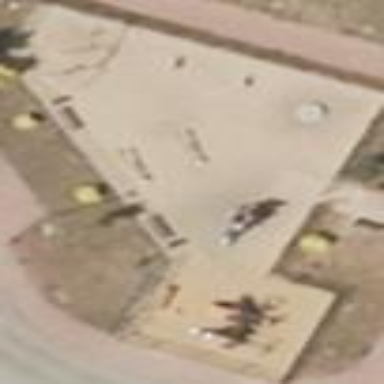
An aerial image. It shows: Playground area for leisure land.